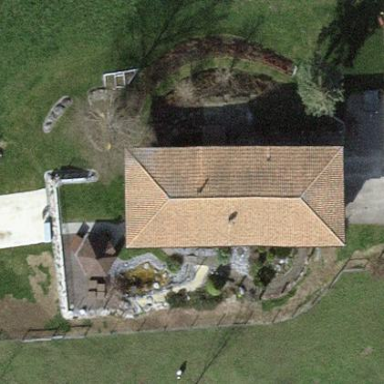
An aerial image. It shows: Building with hipped roof.